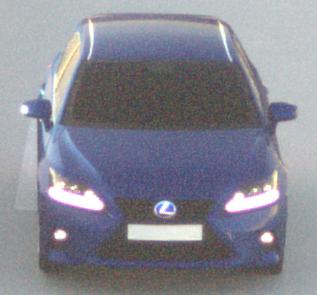
Make: Lexus
Model: CT 200h
Detailed model: CT (A10)
Model produced from: 2014/03
Model produced until: 2017/10
Doors: 5
Color: blue
Road condition: dry road
Daytime: sunrise or sunset
Contrast: low contrast